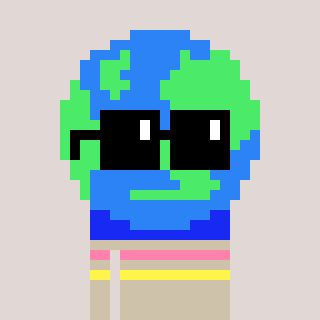
a pixel art character with square black sunglasses, a earth-shaped head and a bege-colored body on a warm background